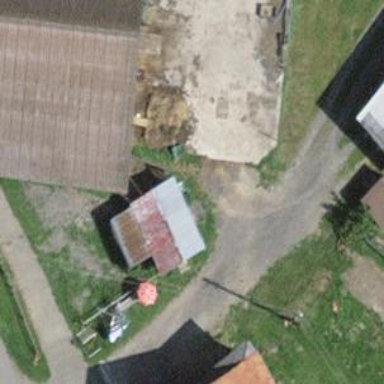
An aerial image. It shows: Farm.